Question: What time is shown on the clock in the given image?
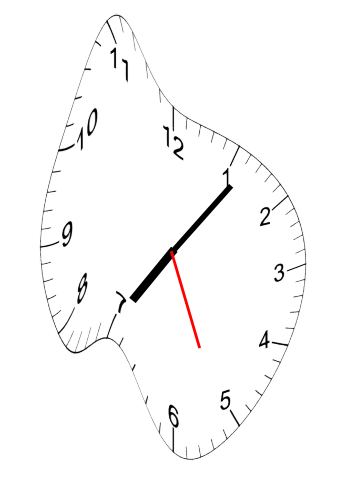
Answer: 07:06:26